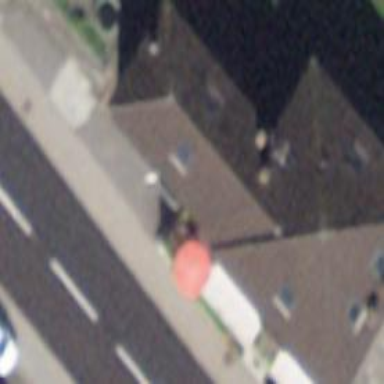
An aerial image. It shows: Restaurant.